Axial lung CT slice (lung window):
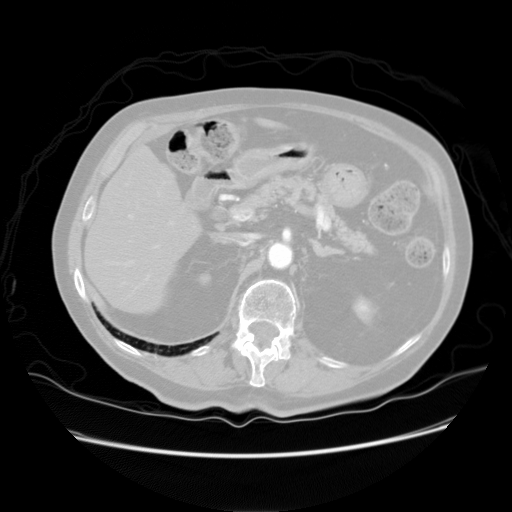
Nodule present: no